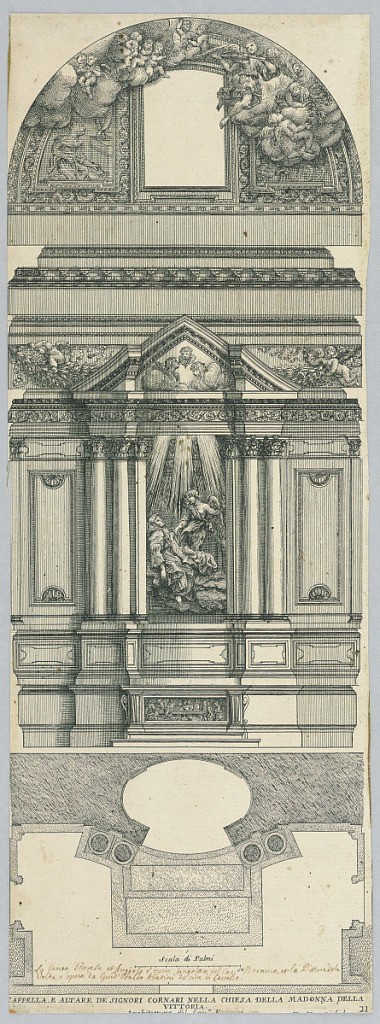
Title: Plan and Elevation of Cornaro Chapel, Basilica of San Lorenzo
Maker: Giovanni Lorenzo Bernini, 1598 – 1680
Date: ca. 1660
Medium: Engraving, brush and blue wash on paper
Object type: Print
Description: Plan and llevation of Cornaro Chapel, Basilica of San Lorenzo.